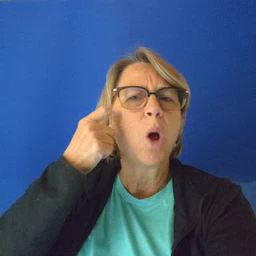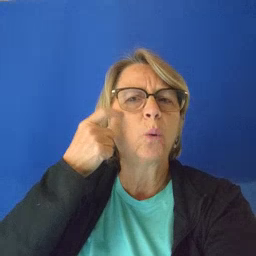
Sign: owie